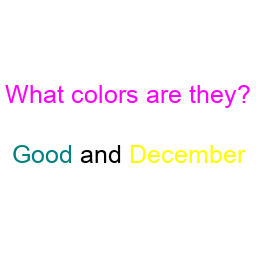
Color: teal, yellow
Background color: white
Question text color: magenta